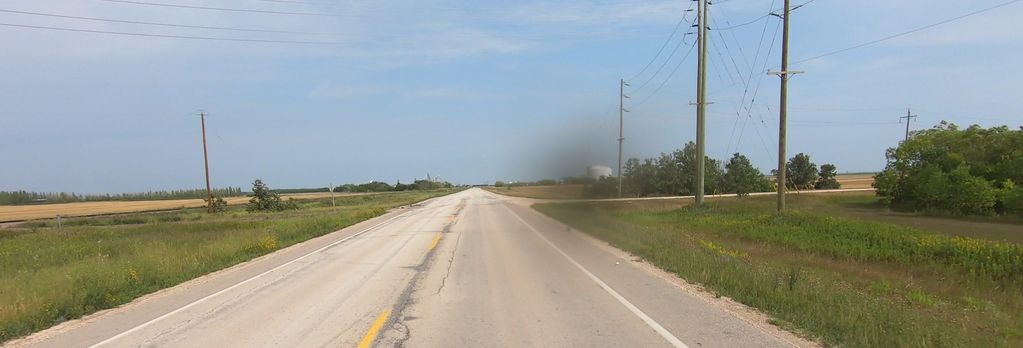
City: winnipeg